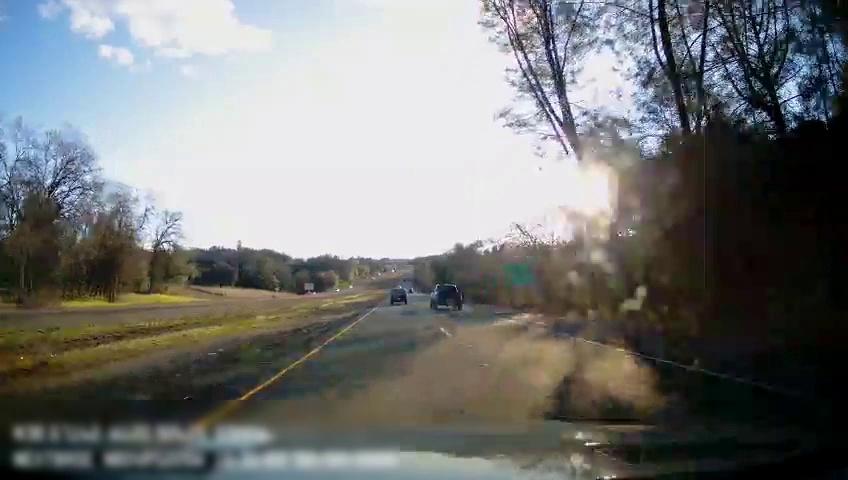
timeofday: Day
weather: Sunny
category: Drivable Space
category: Drivable Space
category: Vehicles | Truck
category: Vehicles | SUV
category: Lanes | Current Lane
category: Lanes | Current Lane
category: Lanes | Alternate Lane
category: Traffic | Signs